Question: I was wondering if any one has an implementation of the bull eye for the left ventricle according to the American Heart Association using matplotlib.
I want something like this:
plotBullEye(data) where data has 17 values, each value correspond to a particular region of the bull eye.

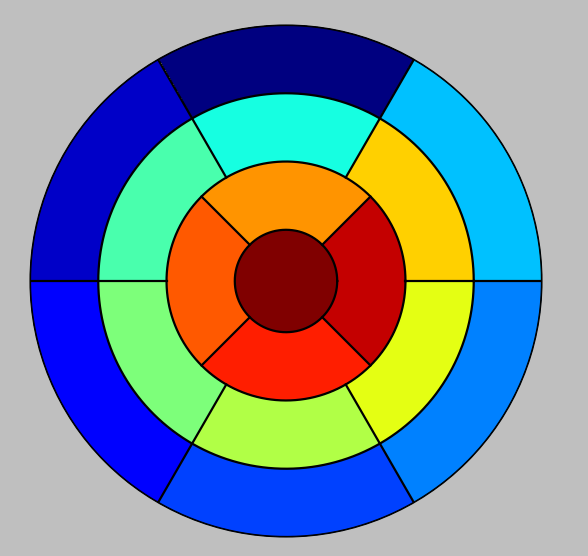
Answer: Finally I implemented a function using polar projection. Also, this function accept a list of region to highlight.
This is the code:
'''
def bulleye_plot(data, ax=None, figsize=(12,8), vlim=None, segBold=[]):
"""
Bull eye for the Left Ventricle according to the AHA representation
Use Example:
data = range(17)
bulleye_plot(data)
"""
data = np.array(data).ravel()
if vlim is None:
vlim = [data.min(), data.max()]
axnone = False
if ax is None:
fig, ax = plt.subplots(figsize=figsize, subplot_kw=dict(projection='polar'))
fig.canvas.set_window_title('Left Ventricle Bull Eyes (AHA) Plot')
axnone = True
theta = np.linspace(0, 2*np.pi, 768)
r = np.linspace(0.2, 1, 4)
# Armamos los bordes del circulo
linewidth = 2
for i in range(r.shape[0]):
ax.plot(theta, np.repeat(r[i], theta.shape), '-k', lw=linewidth)
# Armamos las lineas que separan las regiones 1-12
for i in range(6):
theta_i = i * 60 * np.pi/180
ax.plot([theta_i, theta_i], [r[1], 1], '-k', lw=linewidth)
# Armamos las lineas que separan las regiones 13-16
for i in range(4):
theta_i = i * 90 * np.pi/180 - 45*np.pi/180
ax.plot([theta_i, theta_i], [r[0], r[1]], '-k', lw=linewidth)
# Rellenamos las regiones 1-6
r0 = r[2:4]
r0 = np.repeat(r0[:,np.newaxis], 128, axis=1).T
for i in range(6):
theta0 = theta[i*128:i*128+128] + 60*np.pi/180 # sumamos 60 porque empieza en la reg 6
theta0 = np.repeat(theta0[:,np.newaxis], 2, axis=1)
z = np.ones((128,2)) * data[i]
ax.pcolormesh(theta0, r0, z, vmin=vlim[0], vmax=vlim[1])
if i+1 in segBold:
ax.plot(theta0, r0, '-k', lw=linewidth+2)
ax.plot(theta0[0], [r[2],r[3]], '-k', lw=linewidth+1)
ax.plot(theta0[-1], [r[2],r[3]], '-k', lw=linewidth+1)
# Rellenamos las regiones 7-12
r0 = r[1:3]
r0 = np.repeat(r0[:,np.newaxis], 128, axis=1).T
for i in range(6):
theta0 = theta[i*128:i*128+128] + 60*np.pi/180 # sumamos 60 porque empieza en la reg 6
theta0 = np.repeat(theta0[:,np.newaxis], 2, axis=1)
z = np.ones((128,2)) * data[i+6]
ax.pcolormesh(theta0, r0, z, vmin=vlim[0], vmax=vlim[1])
if i+7 in segBold:
ax.plot(theta0, r0, '-k', lw=linewidth+2)
ax.plot(theta0[0], [r[1],r[2]], '-k', lw=linewidth+1)
ax.plot(theta0[-1], [r[1],r[2]], '-k', lw=linewidth+1)
# Rellenamos las regiones 13-16
r0 = r[0:2]
r0 = np.repeat(r0[:,np.newaxis], 192, axis=1).T
for i in range(4):
theta0 = theta[i*192:i*192+192] + 45*np.pi/180 # sumamos 60 porque empieza en la reg 6
theta0 = np.repeat(theta0[:,np.newaxis], 2, axis=1)
z = np.ones((192,2)) * data[i+12]
ax.pcolormesh(theta0, r0, z, vmin=vlim[0], vmax=vlim[1])
if i+13 in segBold:
ax.plot(theta0, r0, '-k', lw=linewidth+2)
ax.plot(theta0[0], [r[0],r[1]], '-k', lw=linewidth+1)
ax.plot(theta0[-1], [r[0],r[1]], '-k', lw=linewidth+1)
#Rellenamos la region 17
if data.size == 17:
r0 = np.array([0, r[0]])
r0 = np.repeat(r0[:,np.newaxis], theta.size, axis=1).T
theta0 = np.repeat(theta[:,np.newaxis], 2, axis=1)
z = np.ones((theta.size,2)) * data[16]
ax.pcolormesh(theta0, r0, z, vmin=vlim[0], vmax=vlim[1])
if 17 in segBold:
ax.plot(theta0, r0, '-k', lw=linewidth+2)
ax.set_ylim([0, 1])
ax.set_yticklabels([])
ax.set_xticklabels([])
#Add legend
if axnone:
cm = plt.cm.jet
#define the bins and normalize
cNorm = mpl.colors.Normalize(vmin=vlim[0], vmax=vlim[1])
ax = fig.add_axes([0.3, 0.04, 0.45, 0.05])
ticks = [vlim[0], 0, vlim[1]]
cb = mpl.colorbar.ColorbarBase(ax, cmap=cm, norm=cNorm,
orientation='horizontal', ticks=ticks)
plt.show()
if axnone:
return fig, ax
'''
Some results: